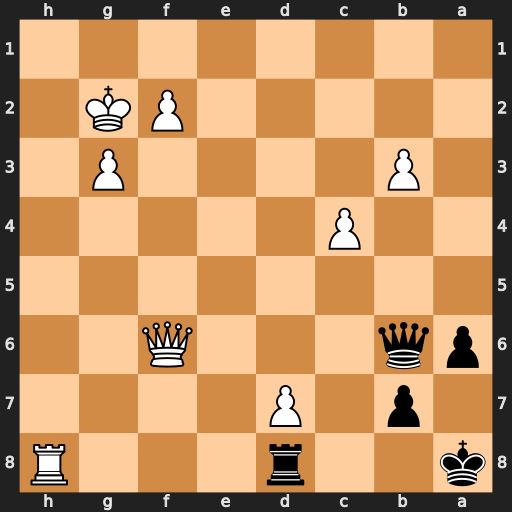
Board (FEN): k2r3R/1p1P4/pq3Q2/8/2P5/1P4P1/5PK1/8
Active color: b
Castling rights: -
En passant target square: -
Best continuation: Qxf6 Rxd8+ Qxd8